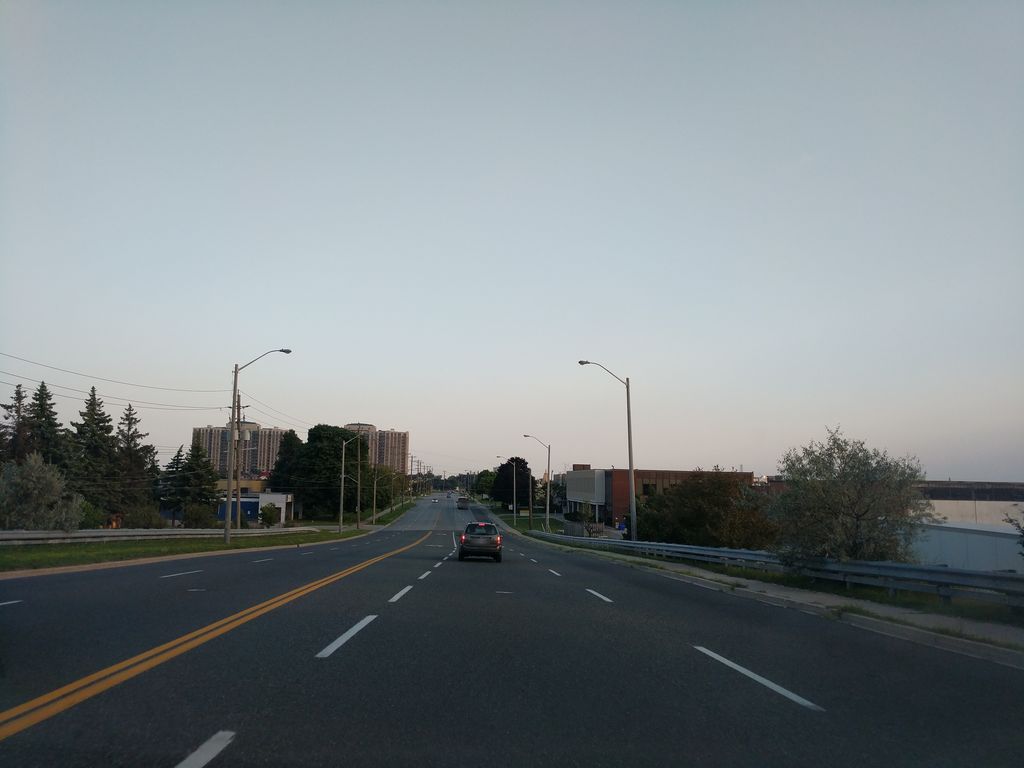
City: toronto